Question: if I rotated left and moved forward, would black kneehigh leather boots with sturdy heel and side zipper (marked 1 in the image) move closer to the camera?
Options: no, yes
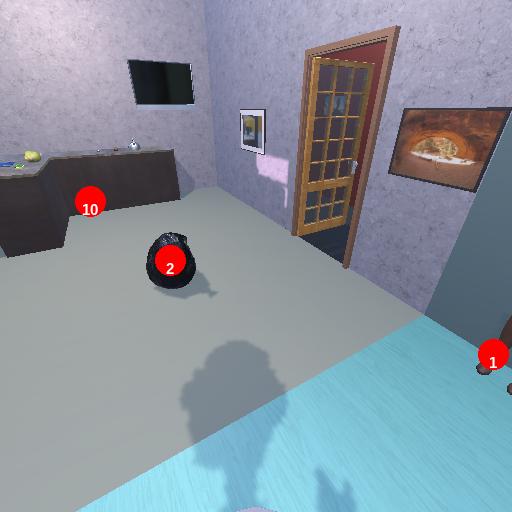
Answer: no